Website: walmart
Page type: billing-address
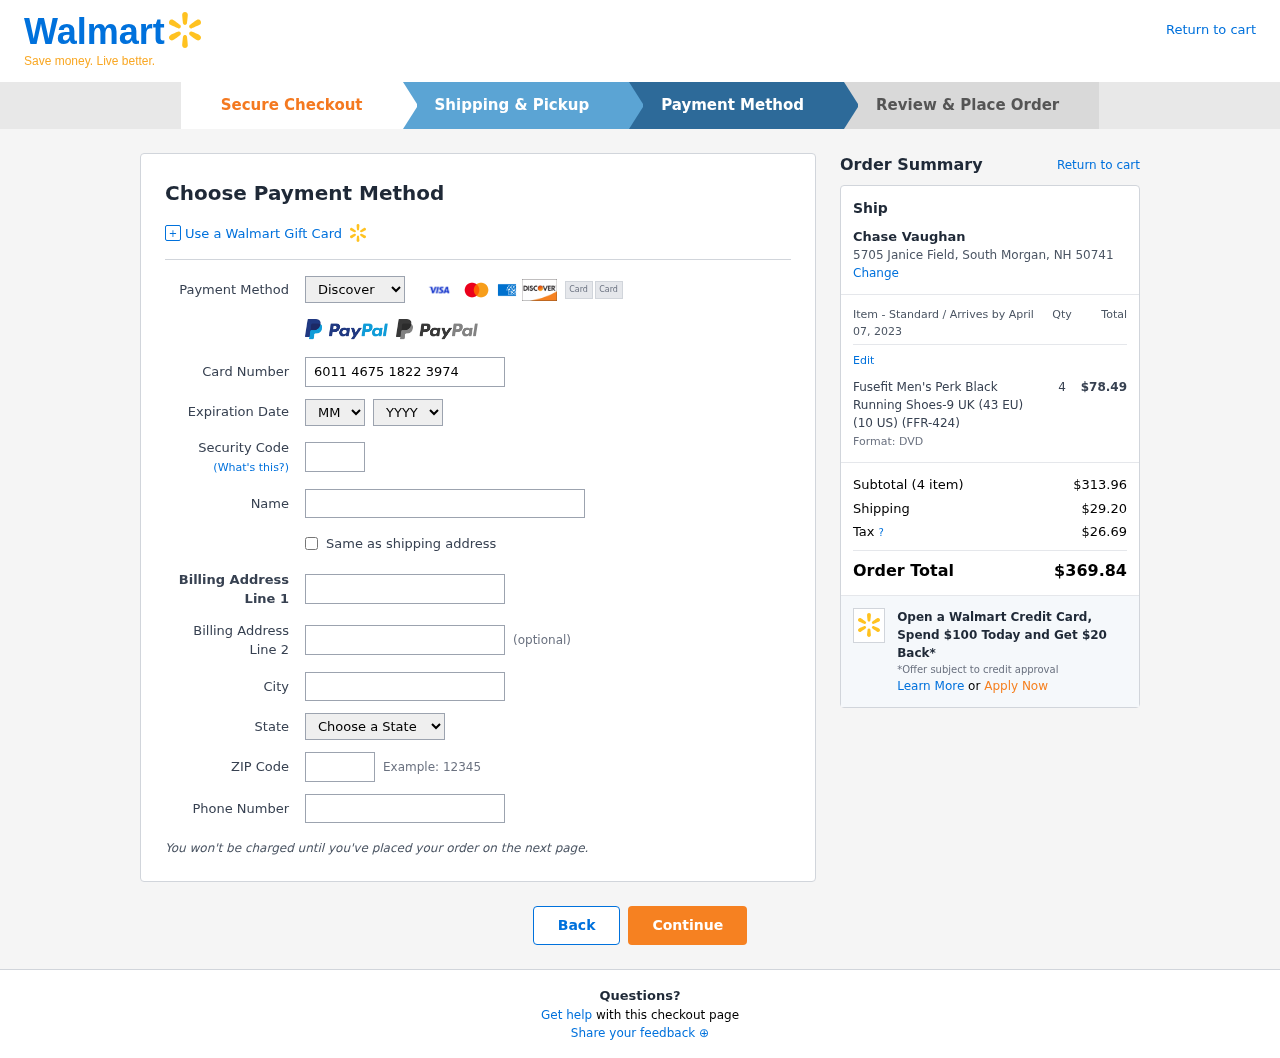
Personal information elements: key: PII_CARD_CVV
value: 827
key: PII_CARD_EXPIRY_MONTH
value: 03
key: PII_CARD_EXPIRY_YEAR
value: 30
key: PII_CARD_NUMBER
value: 6011 4675 1822 3974
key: PII_CARD_TYPE
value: Discover
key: PII_CITY
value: South Morgan
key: PII_CITY_STATE_ZIP
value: South Morgan, NH 50741
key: PII_FULLNAME
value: Chase Vaughan
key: PII_PHONE
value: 2633605432
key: PII_POSTCODE
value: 50741
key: PII_STATE
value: New Hampshire
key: PII_STREET
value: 5705 Janice Field
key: PII_FULLNAME2
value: Chase Vaughan
Product elements: key: PRODUCT1_NAME
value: Fusefit Men's Perk Black Running Shoes-9 UK (43 EU) (10 US) (FFR-424)
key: PRODUCT1_PRICE
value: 78.49
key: PRODUCT1_QUANTITY
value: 4
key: PRODUCT1_DESC
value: Format: DVD
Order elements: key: ORDER_DELIVERY_DATE
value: April 07, 2023
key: ORDER_NUM_ITEMS
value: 4
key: ORDER_SUBTOTAL
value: $313.96
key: ORDER_SHIPPING_COST
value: $29.20
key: ORDER_TAX
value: $26.69
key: ORDER_TOTAL
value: $369.84